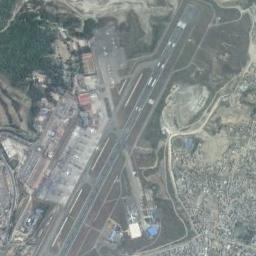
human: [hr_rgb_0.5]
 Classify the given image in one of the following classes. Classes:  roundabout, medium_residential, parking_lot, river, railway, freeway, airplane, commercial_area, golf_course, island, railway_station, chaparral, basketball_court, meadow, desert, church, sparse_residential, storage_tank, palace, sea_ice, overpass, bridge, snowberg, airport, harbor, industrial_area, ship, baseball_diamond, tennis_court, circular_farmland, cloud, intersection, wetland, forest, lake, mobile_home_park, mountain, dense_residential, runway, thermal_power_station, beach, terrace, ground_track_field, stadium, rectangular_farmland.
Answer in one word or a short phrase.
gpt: airport